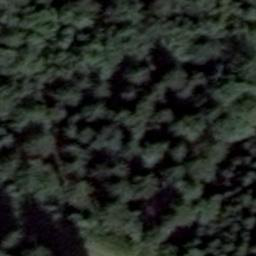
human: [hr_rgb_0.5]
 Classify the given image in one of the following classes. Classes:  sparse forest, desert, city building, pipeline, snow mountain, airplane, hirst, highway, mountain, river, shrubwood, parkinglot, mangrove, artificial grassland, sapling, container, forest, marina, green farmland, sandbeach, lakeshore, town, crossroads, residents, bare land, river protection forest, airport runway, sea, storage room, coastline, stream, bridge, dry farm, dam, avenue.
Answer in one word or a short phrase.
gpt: forest